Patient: sex F, age 68
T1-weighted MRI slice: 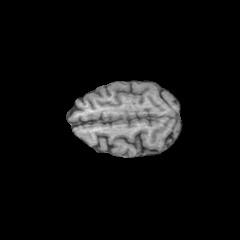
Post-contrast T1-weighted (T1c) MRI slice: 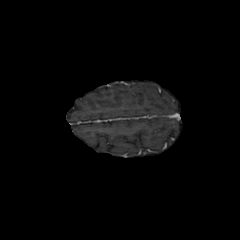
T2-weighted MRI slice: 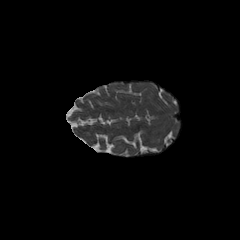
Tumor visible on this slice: no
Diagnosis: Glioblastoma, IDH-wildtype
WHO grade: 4